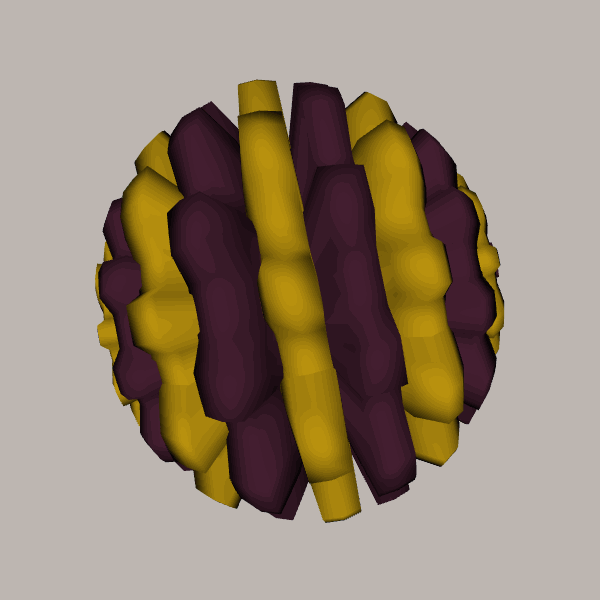
Background: light